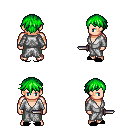
a pixel art fantasy rpg character, male body template, human, light skin, white robe, teal pants, green short bangs hairstyle, black slippers, dagger, four views (front, back, left, right), 2x2 character sprite sheet, small pixel art, hard edges, no anti-aliasing